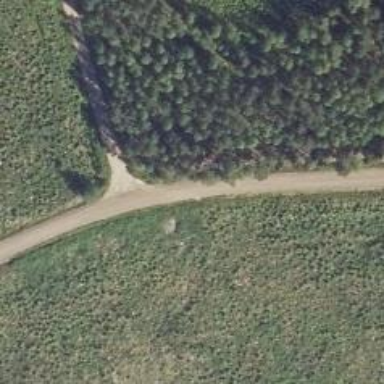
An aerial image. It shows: Tertiary road.